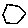
Label: hexagon